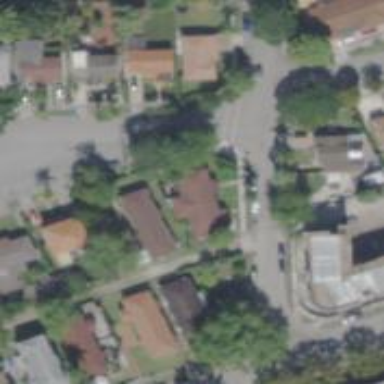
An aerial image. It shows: Alleyway designated as service road.